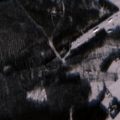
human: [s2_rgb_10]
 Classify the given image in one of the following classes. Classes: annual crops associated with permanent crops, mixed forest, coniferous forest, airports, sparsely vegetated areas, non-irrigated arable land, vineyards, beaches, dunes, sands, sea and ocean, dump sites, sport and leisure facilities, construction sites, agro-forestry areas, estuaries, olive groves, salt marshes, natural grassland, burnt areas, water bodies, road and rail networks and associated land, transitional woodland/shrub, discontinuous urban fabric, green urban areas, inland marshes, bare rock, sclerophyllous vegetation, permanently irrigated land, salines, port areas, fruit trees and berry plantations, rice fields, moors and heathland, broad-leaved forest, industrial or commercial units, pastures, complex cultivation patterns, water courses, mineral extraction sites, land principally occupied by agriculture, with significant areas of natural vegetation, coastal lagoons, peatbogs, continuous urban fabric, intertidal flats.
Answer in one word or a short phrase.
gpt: airports, non-irrigated arable land, coniferous forest, transitional woodland/shrub